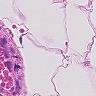
Metastatic tissue present: no